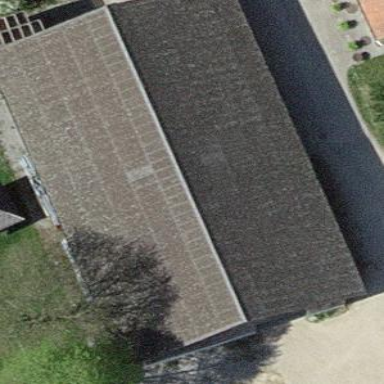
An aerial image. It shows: Warehouse building.